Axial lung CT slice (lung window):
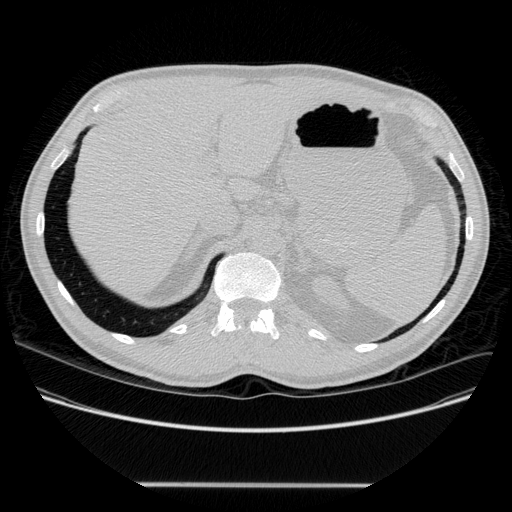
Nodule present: no